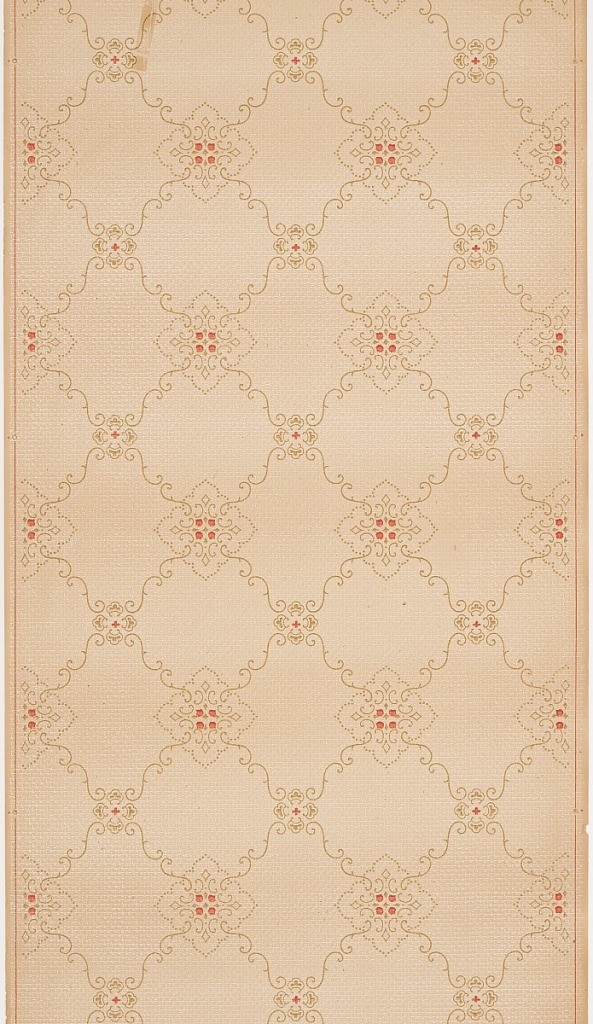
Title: Ceiling paper
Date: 1905–1915
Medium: Machine-printed paper, ungrounded, liquid mica
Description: Scroll treillage in tan with rhombuses containing scrolls and red petals at the interstices, on tan ground.